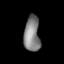
Tissue: lung
Cell type: Epithelial cells
Senescence score: 0.2147
Nuclear area (px): 548
Mean DAPI intensity: 130.203